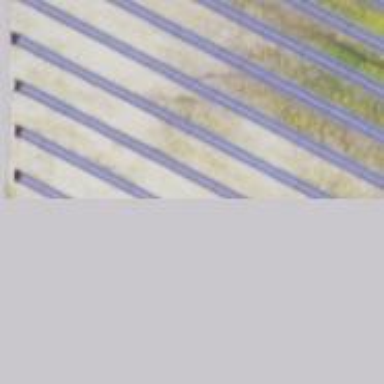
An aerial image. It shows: Solar power generator using photovoltaic method with solar photovoltaic panel types.